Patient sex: F
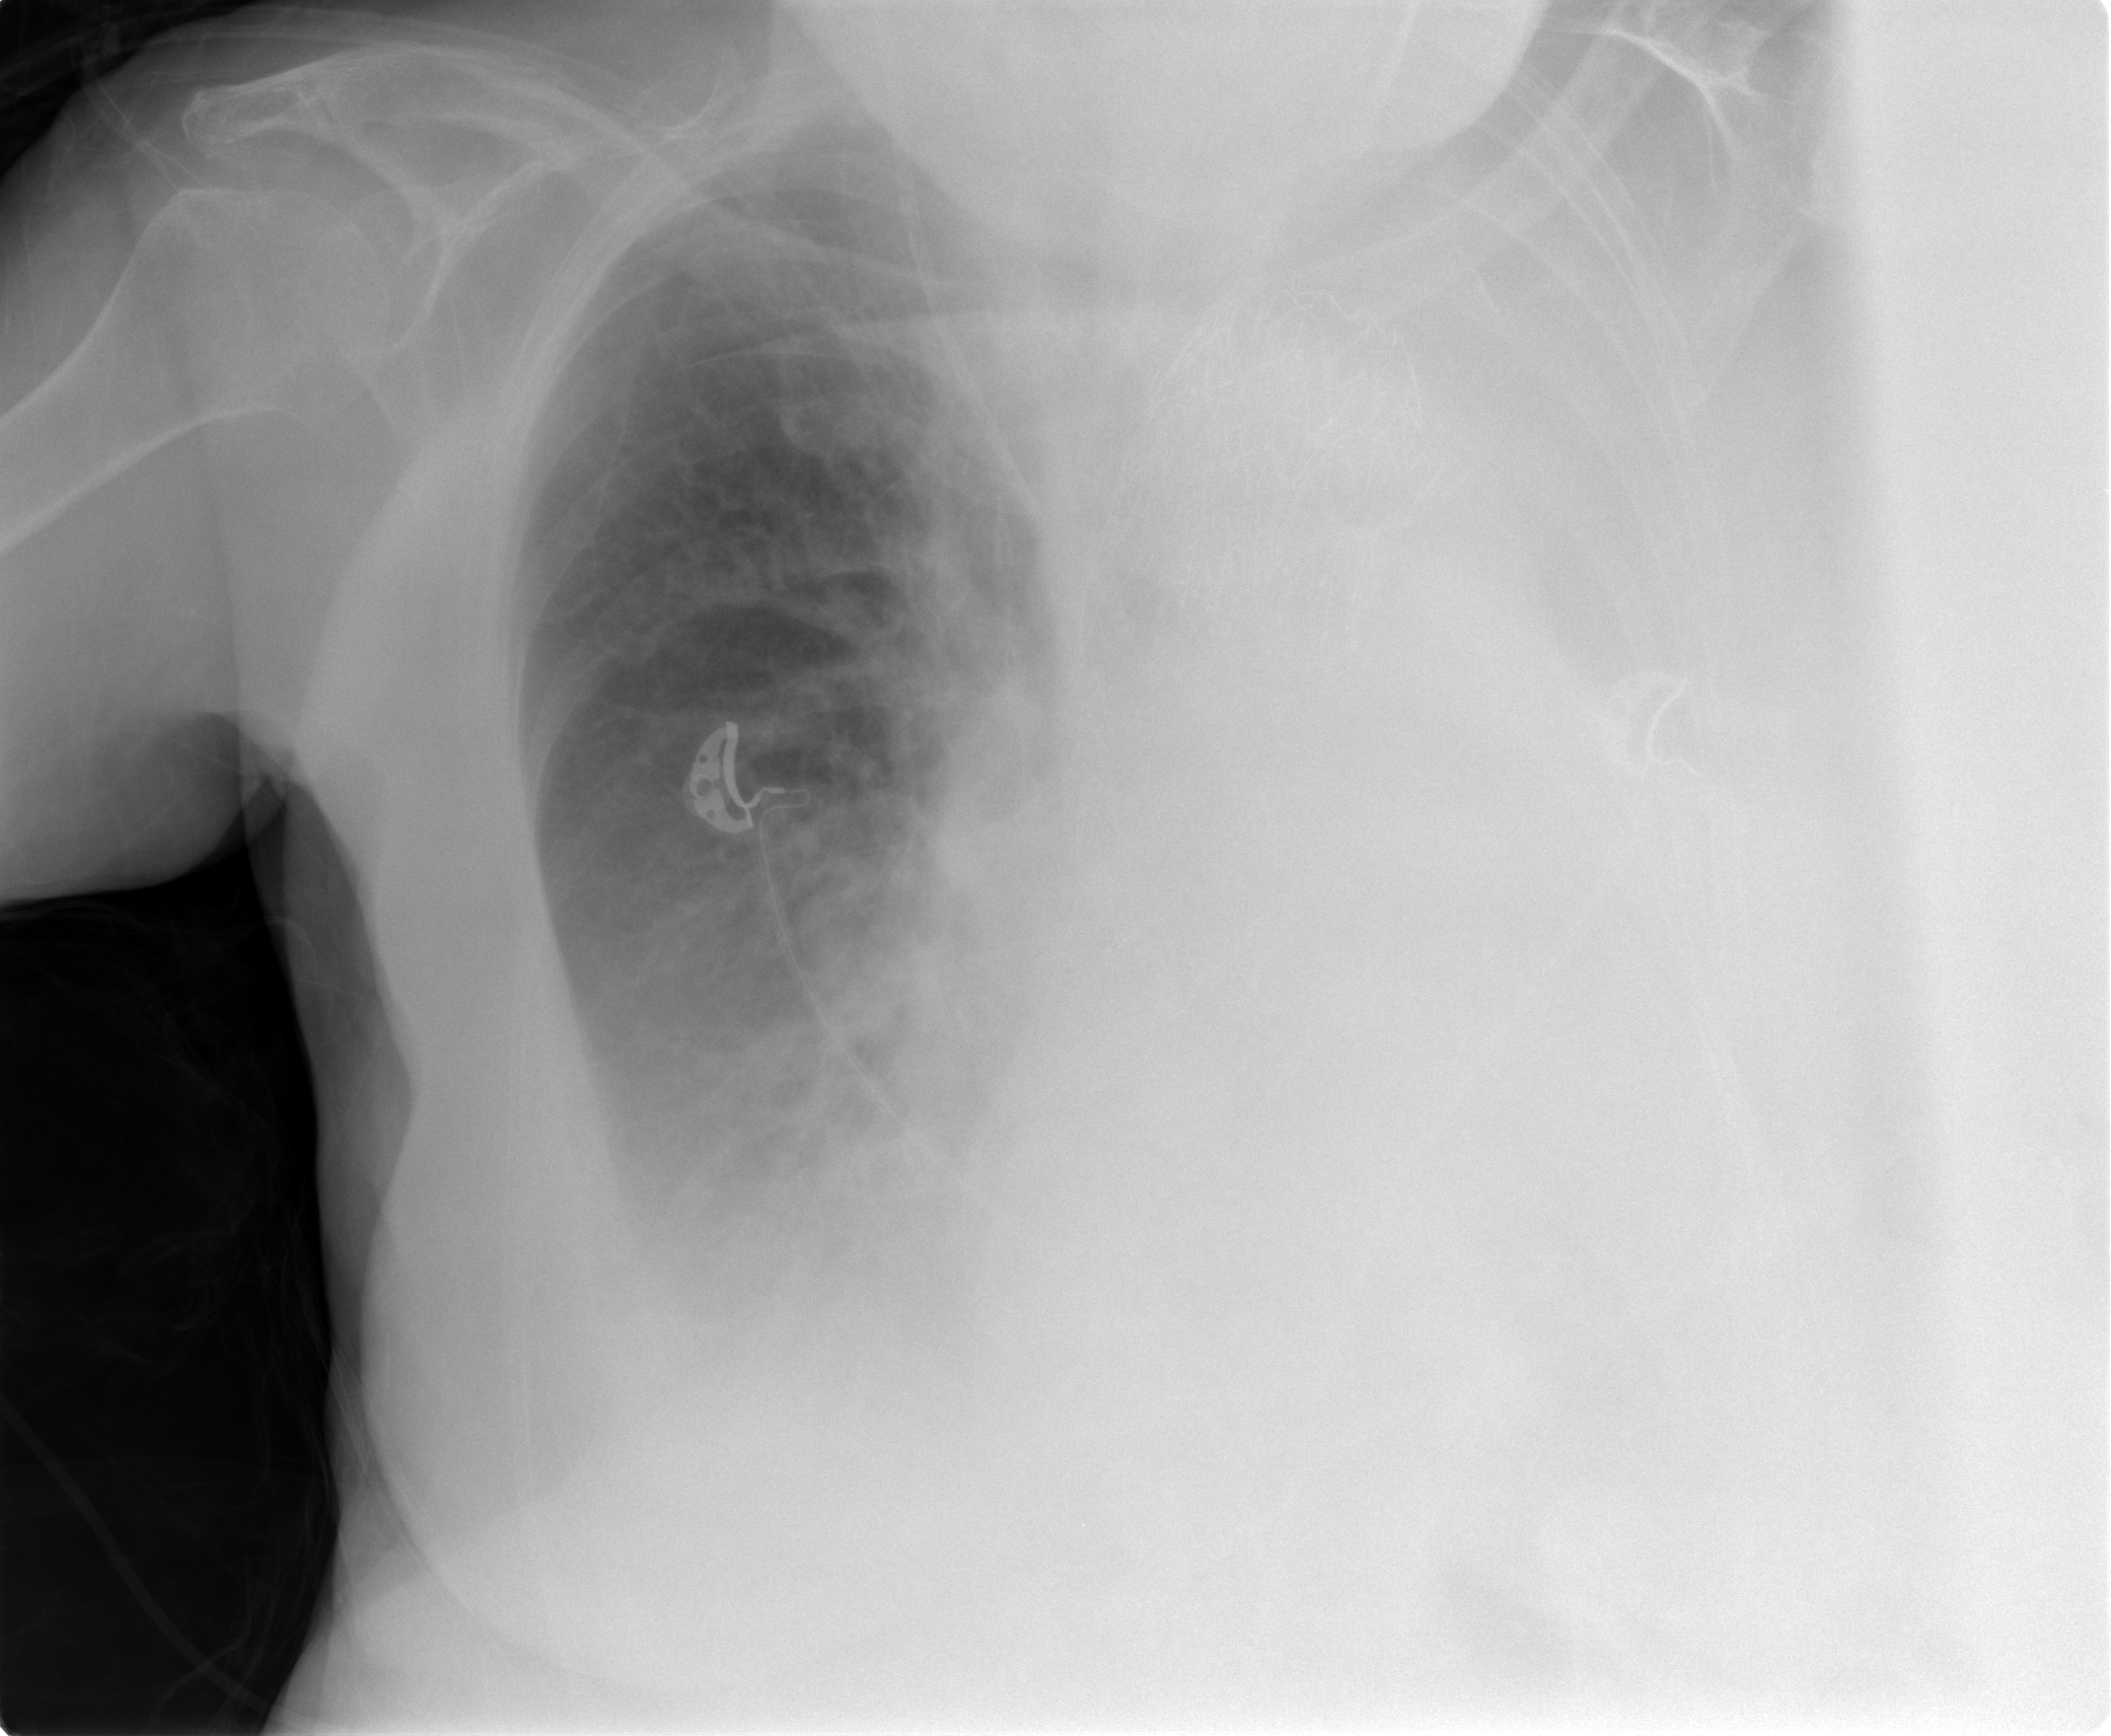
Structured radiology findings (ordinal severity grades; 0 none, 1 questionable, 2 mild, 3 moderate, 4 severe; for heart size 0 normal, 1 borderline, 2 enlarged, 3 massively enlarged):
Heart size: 1
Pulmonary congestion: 2
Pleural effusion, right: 3
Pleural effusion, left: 3
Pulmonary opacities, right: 0
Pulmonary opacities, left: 0
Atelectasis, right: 2
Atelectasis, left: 3